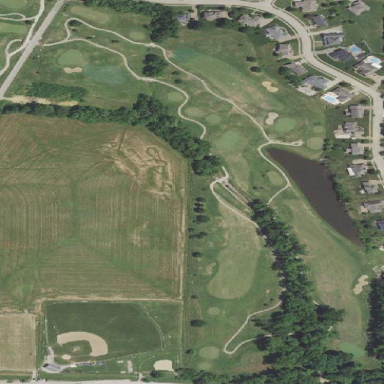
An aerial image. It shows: Golf course surrounded by greenery.